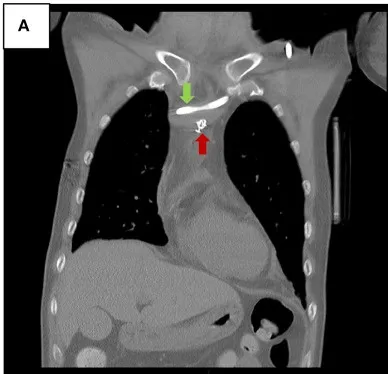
Two embolization microcoils (COOK d. 5 mm) were inserted to block the vascular rupture.
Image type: radiology (ct)